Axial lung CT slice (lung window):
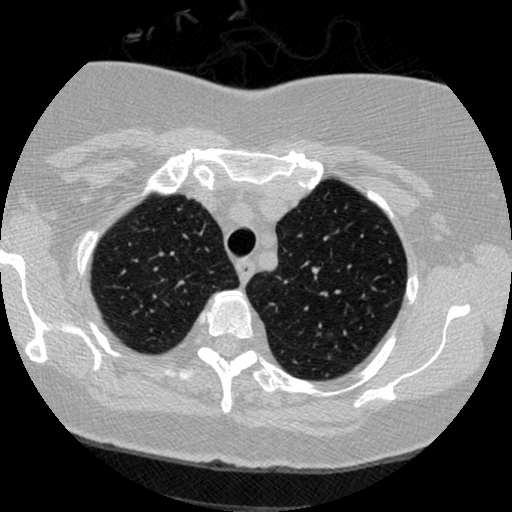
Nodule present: no